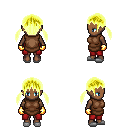
a pixel art fantasy rpg character, female body template, human, dark skin, brown tunic, red pants, gold twin-tailed hairstyle, gold gloves, white slippers, four views (front, back, left, right), 2x2 character sprite sheet, small pixel art, hard edges, no anti-aliasing